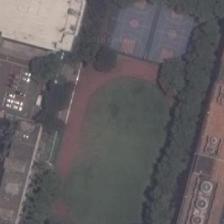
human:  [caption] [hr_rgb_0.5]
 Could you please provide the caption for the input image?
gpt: a grey playground and two basketball fields beside .

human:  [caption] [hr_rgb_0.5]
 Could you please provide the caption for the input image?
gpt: a playground with two basketball fields next to it is surrounded by green trees and some buildings .

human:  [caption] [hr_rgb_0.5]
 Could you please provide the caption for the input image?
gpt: several buildings and some green trees are around a playground with two basketball fields near to it .

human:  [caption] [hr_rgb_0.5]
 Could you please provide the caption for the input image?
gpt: the dense plants around the stadium provide a large area of shady area .

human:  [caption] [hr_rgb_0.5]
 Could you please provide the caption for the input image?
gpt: a playground with two basketball fields next to it is surrounded by many green trees and several houses .